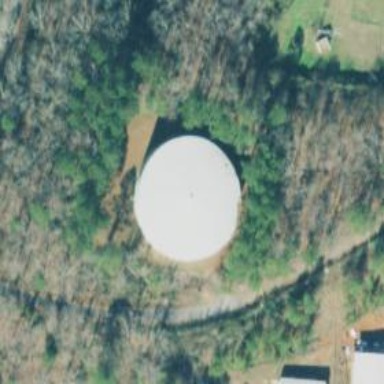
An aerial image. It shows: Storage tank building.